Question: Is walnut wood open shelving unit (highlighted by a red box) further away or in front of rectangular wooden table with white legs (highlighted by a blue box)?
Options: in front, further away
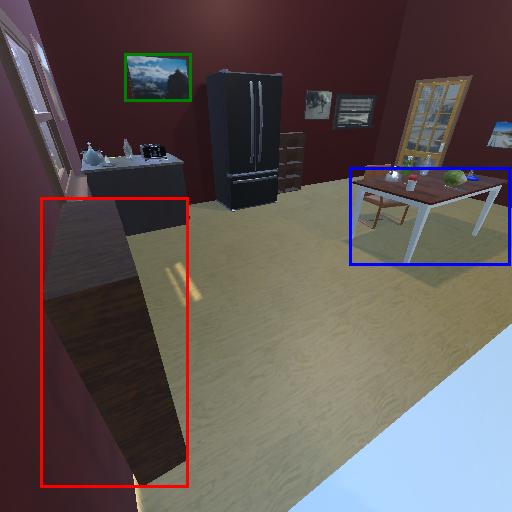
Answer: in front